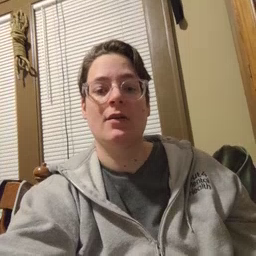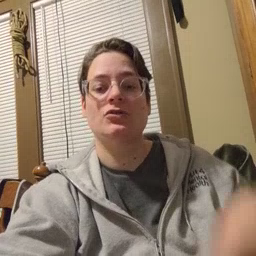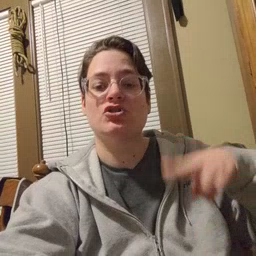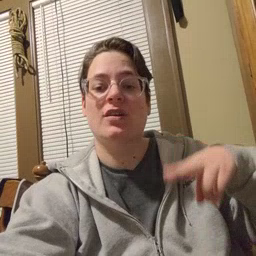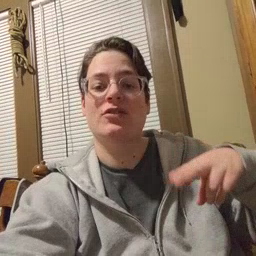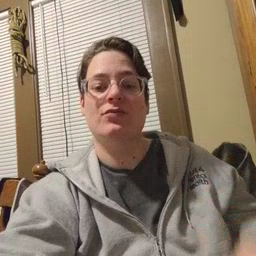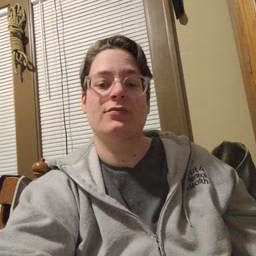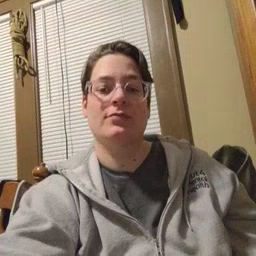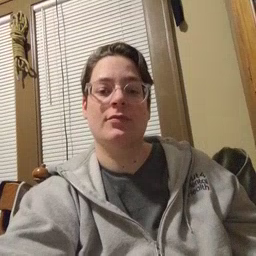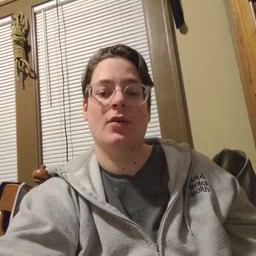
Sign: chair